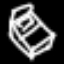
Label: bed